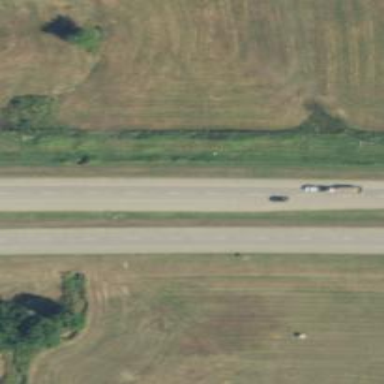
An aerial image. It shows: This image shows trunk highway that functions as expressway.